Question: anybody got an idea why the datepicker shows the content of a nearby label? The label which is displayed is in a different grid. When I delete the Labels text and leave it blank the text of the next label of the grid is displayed and so on.
Cant figure out why this happens. Once im hovering over the datepicker with the mouse it shows the correct watermark.
[EDIT] Sorry, following a part of the code.
'''
<StackPanel Grid.Row="1" Grid.Column="0">
<Grid Margin="10,10,0,0">
<Grid.ColumnDefinitions>
<ColumnDefinition Width="Auto"/>
<ColumnDefinition Width="*"/>
</Grid.ColumnDefinitions>
<Grid.RowDefinitions>
<RowDefinition Height="Auto"/>
<RowDefinition Height="Auto"/>
<RowDefinition Height="Auto"/>
</Grid.RowDefinitions>
<Label Content="Beauftragt durch:"
Grid.Row="0" Grid.Column="0"
Width="110" Margin="10,2"
HorizontalAlignment="Left" />
<TextBox x:Name="OrderedByEmp"
IsEnabled="False"
Text="{Binding OrderedByEmpName}"
Grid.Row="0" Grid.Column="1"
Width="110" Margin="10,2"
/>
<Label Content="Projekt:"
Grid.Row="1" Grid.Column="0"
Width="110" Margin="10,2"
HorizontalAlignment="Left" />
<TextBox x:Name="Project"
MaxLength="10"
Text="{Binding Project}"
Grid.Row="1" Grid.Column="1"
Width="110" Margin="0,2"
/>
<Label Content="Auftrag:"
Grid.Row="2" Grid.Column="0"
Width="110" Margin="10,2"
HorizontalAlignment="Left" />
<TextBox x:Name="Order" Text="{Binding Commission}"
MaxLength="8"
Grid.Row="2" Grid.Column="1"
Width="110" Margin="0,2"
/>
</Grid>
</StackPanel>
<StackPanel Grid.Row="1" Grid.Column="1">
<Grid Margin="10,10,0,0">
<Grid.ColumnDefinitions>
<ColumnDefinition Width="Auto"/>
<ColumnDefinition Width="Auto"/>
</Grid.ColumnDefinitions>
<Grid.RowDefinitions>
<RowDefinition Height="Auto"/>
<RowDefinition Height="Auto"/>
<RowDefinition Height="Auto"/>
</Grid.RowDefinitions>
<Label Content="Erstellt am:"
Grid.Row="0" Grid.Column="0"
Width="110" Margin="10,2"
HorizontalAlignment="Left" />
<TextBox x:Name="OrderDate" Text="{Binding OrderDate, Mode=TwoWay,StringFormat='{}{0:dd.MM.yyyy}'}"
IsEnabled="False"
Grid.Row="0" Grid.Column="1"
Width="110" Margin="0,2"
/>
<Label Content="Benotigt bis:"
Grid.Row="1" Grid.Column="0"
Width="110" Margin="10,2"
HorizontalAlignment="Left" />
<DatePicker x:Name="ExpectedFinishDate"
Grid.Row="1" Grid.Column="1"
Width="110"></DatePicker>
<Label Content="Abteilung:"
Grid.Row="2" Grid.Column="0"
Width="110" Margin="10,2" />
<ComboBox x:Name="Departments" Grid.Row="2" Grid.Column="1">
<ComboBox.ItemTemplate>
<DataTemplate>
<Label Content="{Binding Bezeichnung}" />
</DataTemplate>
</ComboBox.ItemTemplate>
</ComboBox>
</Grid>
</StackPanel>
<StackPanel Grid.Column="2" Grid.Row="1">
<Grid Margin="10,10,2,2">
<Grid.ColumnDefinitions>
<ColumnDefinition Width="Auto"/>
<ColumnDefinition Width="Auto"/>
</Grid.ColumnDefinitions>
<Grid.RowDefinitions>
<RowDefinition Height="*"/>
<RowDefinition Height="*"/>
<RowDefinition Height="*"/>
</Grid.RowDefinitions>
<TextBlock Grid.Row="0" Grid.Column="0"
VerticalAlignment="Center" HorizontalAlignment="Right">
FLAG:
</TextBlock>
<Image Grid.Row="0" Grid.Column="1" Height="20" Source="/Pictures/NotStartetButton.png" />
<Label Content="Fertiggestellt am:"
Grid.Row="1" Grid.Column="0"
Width="110" Margin="10,2"
HorizontalAlignment="Left" />
<TextBox x:Name="FinishDatetime"
IsEnabled="False"
Grid.Row="1" Grid.Column="1"
Width="110" Margin="0,2"
/>
<Label Content="Fertiggestellt durch"
Grid.Row="2" Grid.Column="0"
Width="110" Margin="10,2"
HorizontalAlignment="Left" />
<TextBox x:Name="FinishedByEmp"
IsEnabled="False"
Grid.Row="2" Grid.Column="1"
Width="110" Margin="0,2"
/>
</Grid>
</StackPanel>
'''

When I put the datepicker to another spot its working correct.
Tried now for hours to figure out why... but cant find the reason.
Thanks for any suggestion!
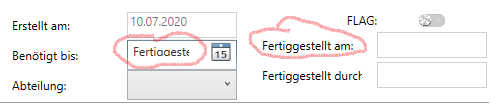
Answer: I've tried to reproduce the problem in another file and realized that the behavior has changed. Stupidly I left the further research on that problem since I've thought it's located anywhere in the related bindings and just went ahead to come back to that later.
But finally I made so many changes that the problem just disappeared.